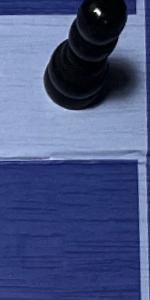
Label: Empty